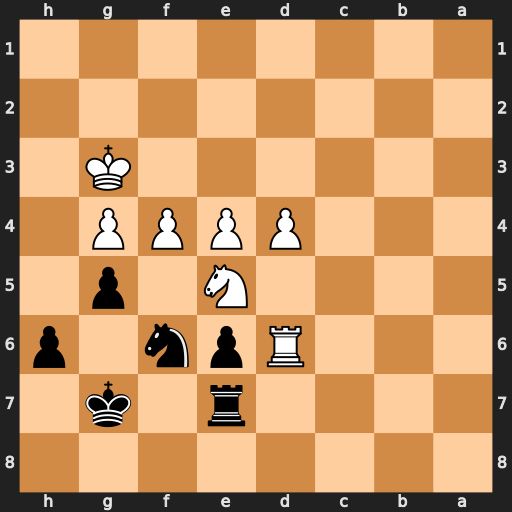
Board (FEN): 8/4r1k1/3Rpn1p/4N1p1/3PPPP1/6K1/8/8
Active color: b
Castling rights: -
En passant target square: -
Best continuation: Nxe4+ Kf3 Nxd6